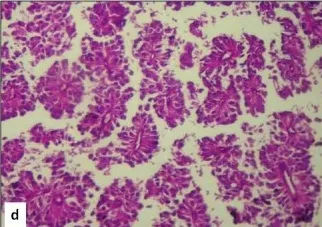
Radiological and pathological characteristics of solid pseudopapillary neoplasm in case 1. Tumour proliferation surrounded by a thick fibrous capsule.
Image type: pathology (h&e)